Interaction volume radius: 5 \u00c5
Interaction volume height: 10 \u00c5
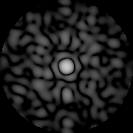
Disorder parameter: 0.7744